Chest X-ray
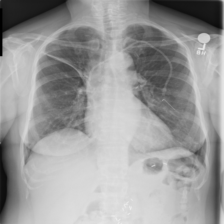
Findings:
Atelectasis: negative
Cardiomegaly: negative
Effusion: negative
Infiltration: negative
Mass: negative
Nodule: negative
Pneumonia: negative
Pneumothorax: negative
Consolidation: negative
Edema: negative
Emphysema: negative
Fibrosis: negative
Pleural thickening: negative
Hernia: negative